Question: I want something like this:

The users profile picture is "popping out" over the dialogs bounds.
I've tried everything: messing with clipping with every possibly combination under the sun, dynamically creating the view after the dialog and adding it to the root content view, using a seperate view and loading that in with Dialog.setCustomTitle(), hacking the Images onDraw() methods and applying all-sorts of bounds/positional hacks --- but no matter what the image always gets clipped and split in half.
I've even gone to the extent of decompiling the Play Store APK and seeing how they did it. Unfortunately the resource files don't give much away and I can't find anything in the Smali.
Can anyone help? Please... :-(
: I'm just specifically talking about the user profile image at the top of the dialog, not the dialog itself.
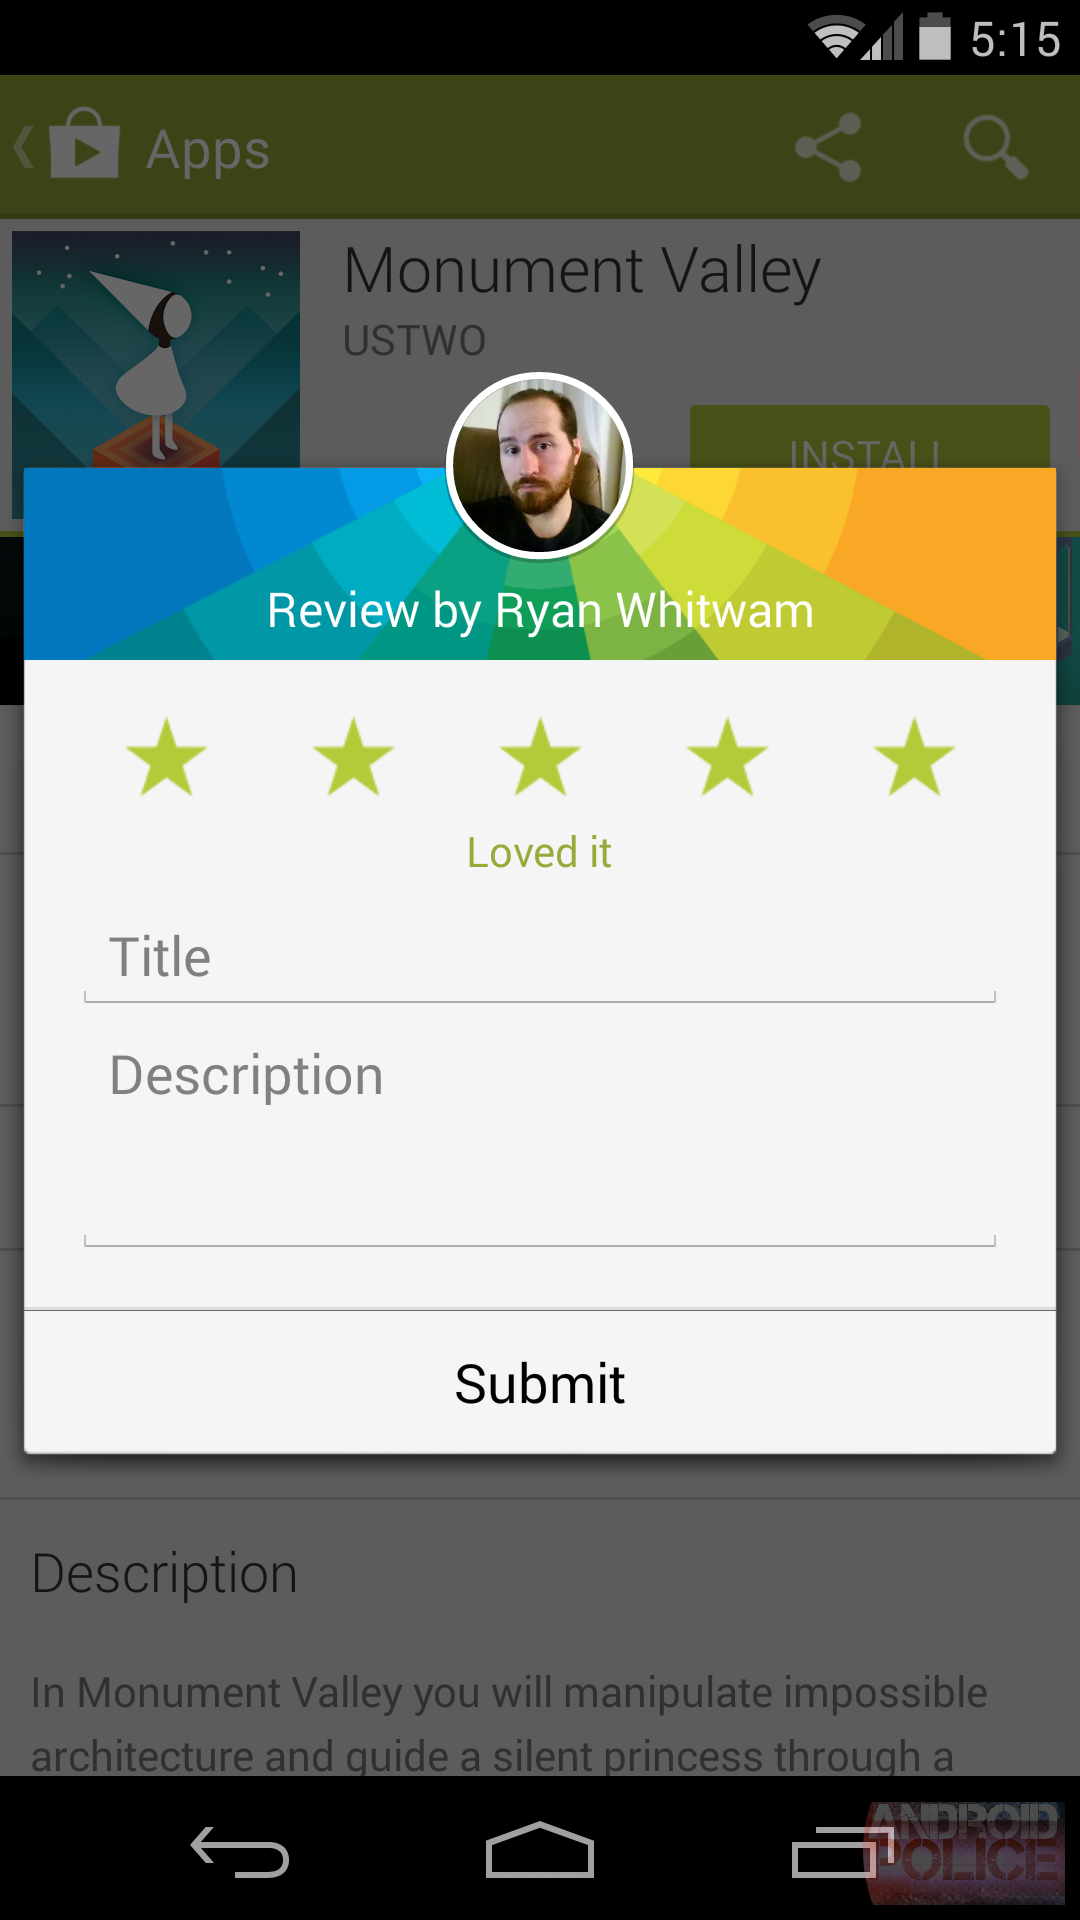
Answer: dialog method:
'''
Dialog dialog = new Dialog(this);
dialog.requestWindowFeature(Window.FEATURE_NO_TITLE);
dialog.setContentView(R.layout.mhp);
dialog.getWindow().setBackgroundDrawable(new ColorDrawable(Color.TRANSPARENT));
dialog.show();
'''
mhp.xml
'''
<RelativeLayout xmlns:android="http://schemas.android.com/apk/res/android"
android:layout_width="fill_parent"
android:layout_height="fill_parent"
android:background="@android:color/transparent" >
<LinearLayout
android:id="@+id/linearLayout1"
android:layout_width="match_parent"
android:layout_height="100dp"
android:layout_alignParentTop="true"
android:layout_centerHorizontal="true"
android:layout_marginTop="57dp"
android:background="#f00"
android:orientation="vertical" >
</LinearLayout>
<ImageView
android:id="@+id/imageView1"
android:layout_width="100dp"
android:layout_height="100dp"
android:layout_alignParentTop="true"
android:layout_centerHorizontal="true"
android:src="@drawable/ic_launcher" />
</RelativeLayout>
'''
result